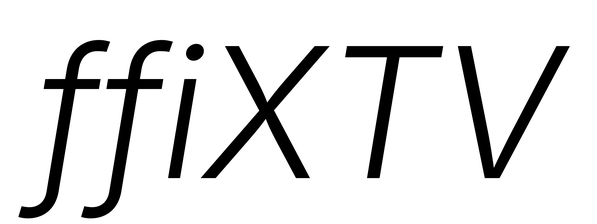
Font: Inter-Italic_Light_Italic